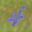
Label: 4